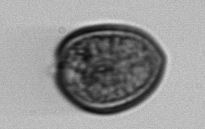
Label: Prorocentrum